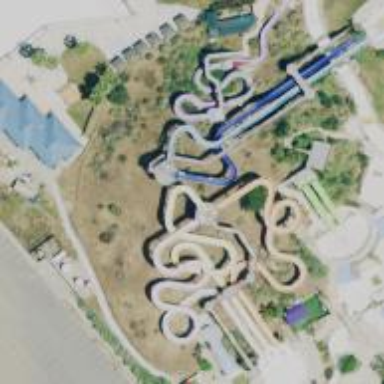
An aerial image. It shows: Water slide attraction.